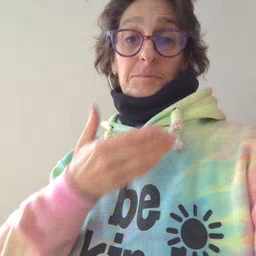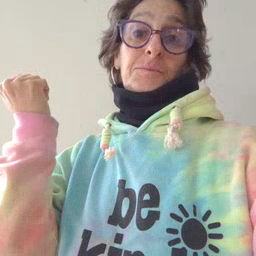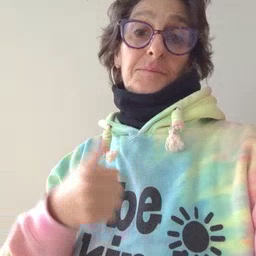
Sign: better